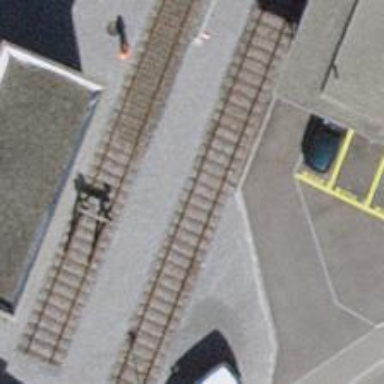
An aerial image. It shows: Rail siding with electrified contact lines for trains.